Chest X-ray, AP view. Patient: 18 years old, sex F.
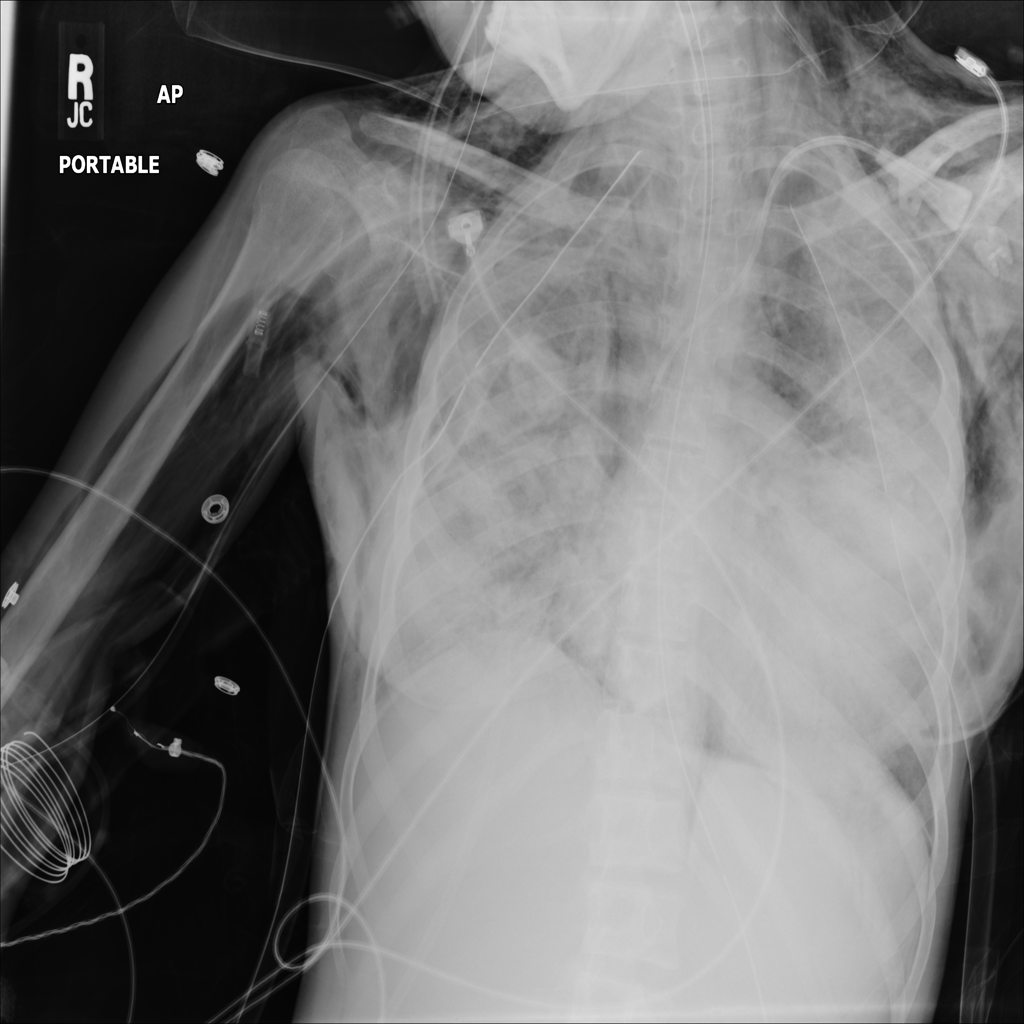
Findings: Emphysema